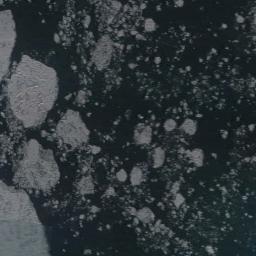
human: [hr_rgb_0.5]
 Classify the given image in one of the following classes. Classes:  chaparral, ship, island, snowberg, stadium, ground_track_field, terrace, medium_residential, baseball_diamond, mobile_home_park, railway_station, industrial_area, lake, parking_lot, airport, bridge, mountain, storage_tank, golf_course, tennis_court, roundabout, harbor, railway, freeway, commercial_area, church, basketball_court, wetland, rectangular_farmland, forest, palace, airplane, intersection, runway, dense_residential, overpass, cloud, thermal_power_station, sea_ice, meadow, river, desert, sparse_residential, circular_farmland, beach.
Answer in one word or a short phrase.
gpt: sea_ice